Field crop: tomato
Growth stage: 2
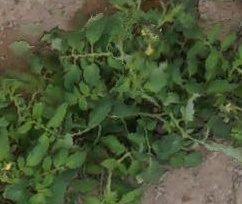
Species: tomato